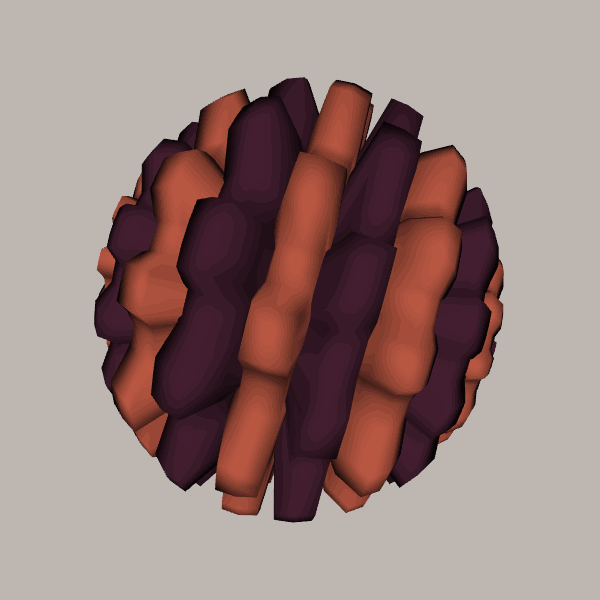
Background: light